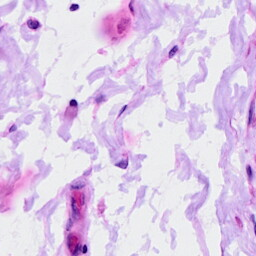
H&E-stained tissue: Ovarian